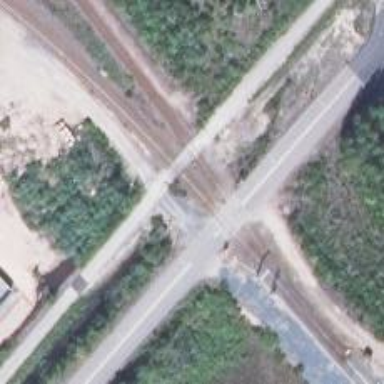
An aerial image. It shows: Level crossing with lights and saltire markings.